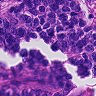
Metastatic tissue present: yes